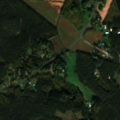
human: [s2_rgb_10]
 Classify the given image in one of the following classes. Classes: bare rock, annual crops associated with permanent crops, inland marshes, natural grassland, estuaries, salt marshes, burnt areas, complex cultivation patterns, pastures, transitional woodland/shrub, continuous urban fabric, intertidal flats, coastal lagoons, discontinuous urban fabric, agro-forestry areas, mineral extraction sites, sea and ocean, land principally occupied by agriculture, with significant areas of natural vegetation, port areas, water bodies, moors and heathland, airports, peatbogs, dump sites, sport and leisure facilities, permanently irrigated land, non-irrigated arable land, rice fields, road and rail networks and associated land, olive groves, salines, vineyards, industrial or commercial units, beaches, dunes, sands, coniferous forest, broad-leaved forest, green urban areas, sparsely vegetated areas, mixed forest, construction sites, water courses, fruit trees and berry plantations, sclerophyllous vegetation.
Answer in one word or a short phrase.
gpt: non-irrigated arable land, land principally occupied by agriculture, with significant areas of natural vegetation, coniferous forest, mixed forest